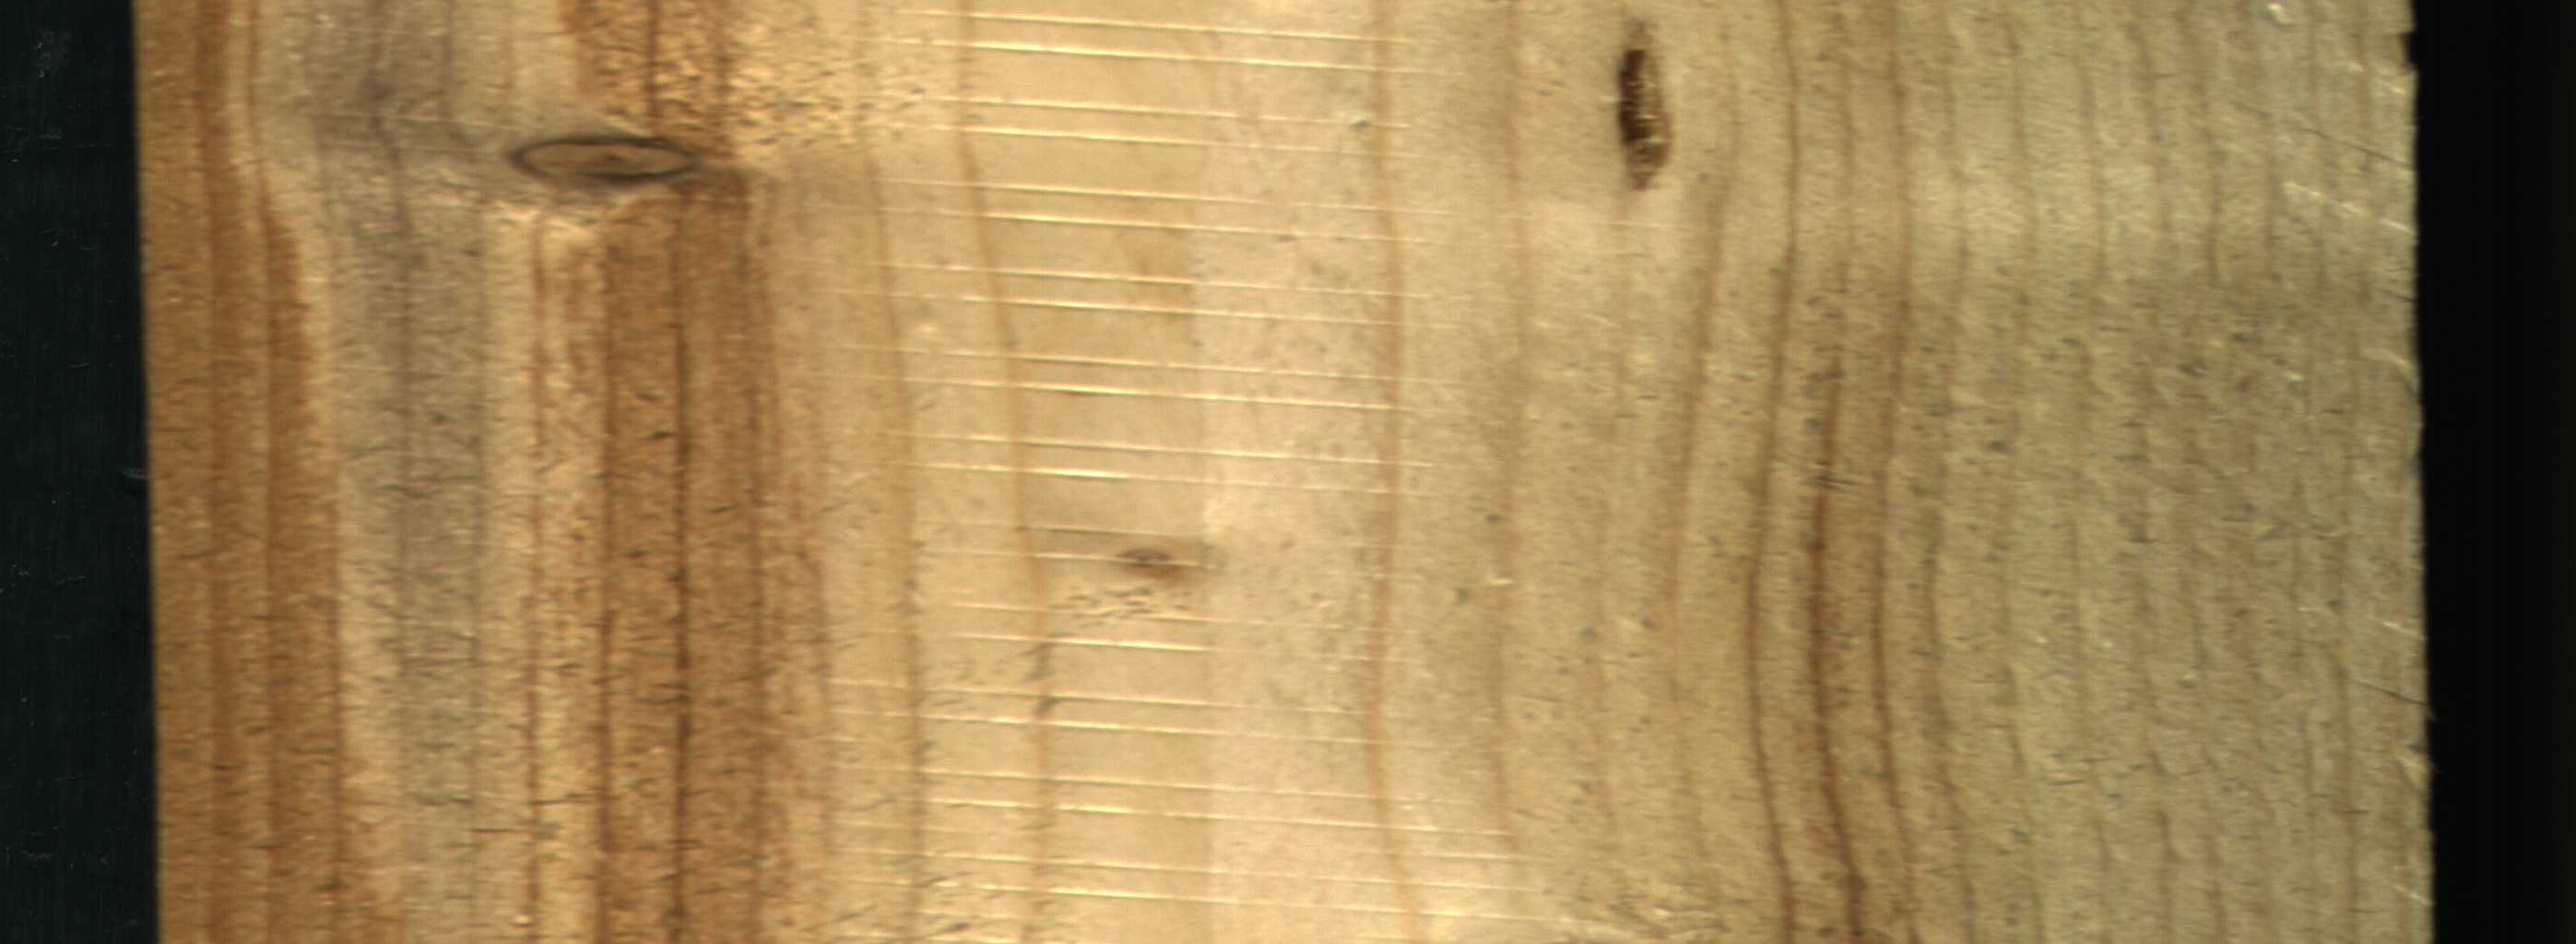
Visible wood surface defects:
resin
Live_Knot
Live_Knot